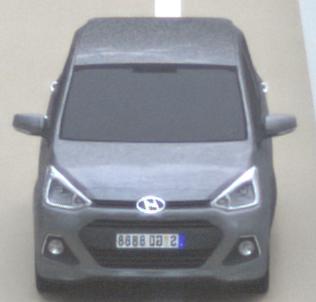
Make: Hyundai
Model: i10
Detailed model: Gen. 2
Model produced from: 2013
Model produced until: 2019
Doors: 5
Color: gray
Road condition: dry road
Daytime: sunrise or sunset
Contrast: medium contrast